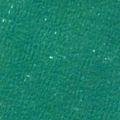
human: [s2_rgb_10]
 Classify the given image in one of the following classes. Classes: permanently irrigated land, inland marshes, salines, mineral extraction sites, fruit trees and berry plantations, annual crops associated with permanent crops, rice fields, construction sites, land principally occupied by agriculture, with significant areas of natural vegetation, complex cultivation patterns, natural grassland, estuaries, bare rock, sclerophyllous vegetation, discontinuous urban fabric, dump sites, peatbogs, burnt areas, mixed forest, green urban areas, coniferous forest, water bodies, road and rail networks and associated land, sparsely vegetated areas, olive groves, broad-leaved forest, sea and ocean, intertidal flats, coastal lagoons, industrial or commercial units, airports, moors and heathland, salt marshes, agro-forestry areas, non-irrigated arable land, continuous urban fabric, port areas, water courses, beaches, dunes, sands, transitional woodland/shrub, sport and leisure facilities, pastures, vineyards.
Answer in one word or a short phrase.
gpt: sea and ocean